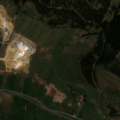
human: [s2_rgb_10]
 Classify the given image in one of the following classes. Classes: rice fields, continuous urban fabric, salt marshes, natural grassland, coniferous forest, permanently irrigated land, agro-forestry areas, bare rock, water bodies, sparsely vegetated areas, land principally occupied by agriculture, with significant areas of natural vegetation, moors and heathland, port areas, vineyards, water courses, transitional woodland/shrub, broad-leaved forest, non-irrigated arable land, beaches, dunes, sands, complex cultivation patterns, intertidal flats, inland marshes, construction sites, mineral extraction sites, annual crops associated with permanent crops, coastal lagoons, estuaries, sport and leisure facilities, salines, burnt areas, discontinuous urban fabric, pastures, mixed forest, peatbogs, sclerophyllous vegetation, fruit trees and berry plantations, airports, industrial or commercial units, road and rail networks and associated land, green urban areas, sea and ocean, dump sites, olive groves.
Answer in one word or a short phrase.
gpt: mineral extraction sites, pastures, coniferous forest